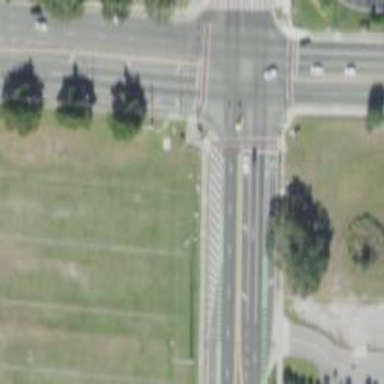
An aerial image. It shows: Marked footway crossing with line markings.